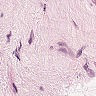
Metastatic tissue present: no